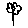
Label: flower